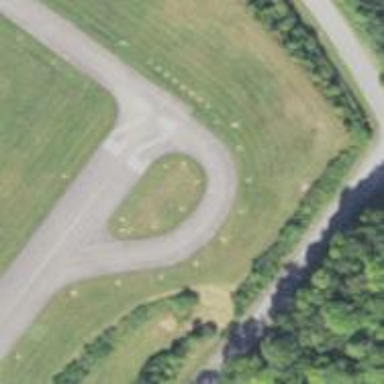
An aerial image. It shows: View of taxiway at the airport.